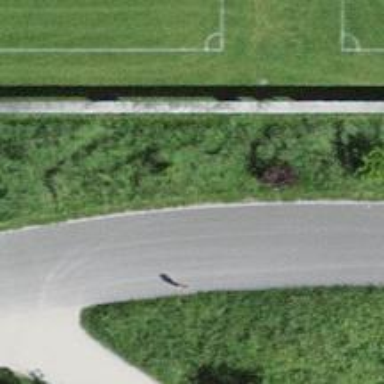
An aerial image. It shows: Service road with asphalt surface. There is asphalt cycleway adjacent to it.